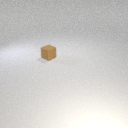
small brown rubber cube